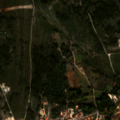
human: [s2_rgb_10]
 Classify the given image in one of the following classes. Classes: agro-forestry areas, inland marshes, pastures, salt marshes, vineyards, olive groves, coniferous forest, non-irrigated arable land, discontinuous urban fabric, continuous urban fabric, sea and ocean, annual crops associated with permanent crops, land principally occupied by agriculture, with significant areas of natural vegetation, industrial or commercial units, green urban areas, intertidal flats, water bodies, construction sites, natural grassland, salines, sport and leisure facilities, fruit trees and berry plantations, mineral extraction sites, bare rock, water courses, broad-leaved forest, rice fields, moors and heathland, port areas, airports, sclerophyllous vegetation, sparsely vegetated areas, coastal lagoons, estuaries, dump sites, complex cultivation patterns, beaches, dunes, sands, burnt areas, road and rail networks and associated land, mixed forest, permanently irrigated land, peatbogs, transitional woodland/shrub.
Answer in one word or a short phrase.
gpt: discontinuous urban fabric, complex cultivation patterns, sclerophyllous vegetation, transitional woodland/shrub